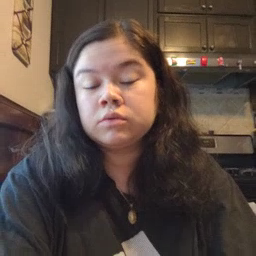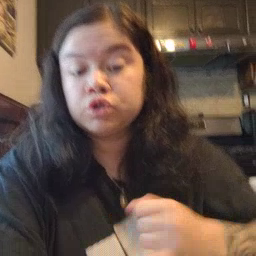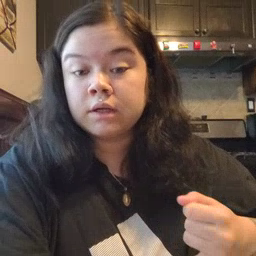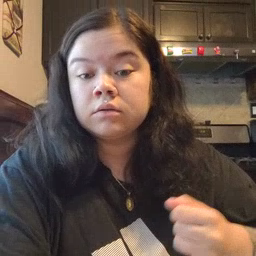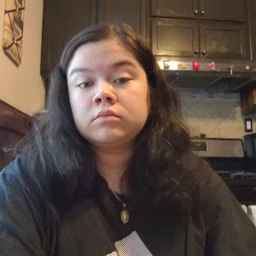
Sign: jeans